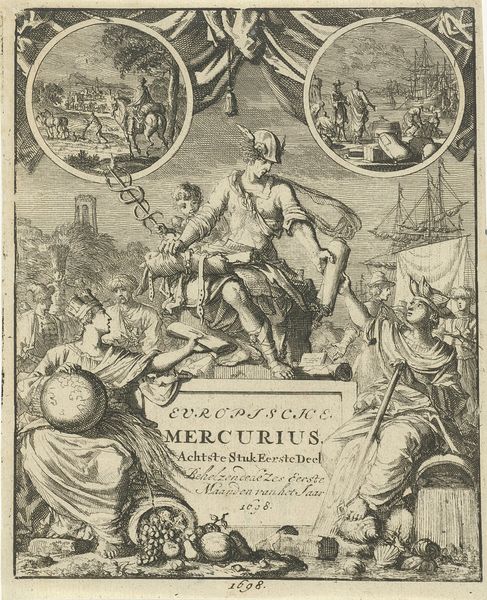
Titel: Mercurius overhandigt Scheepvaart een opgerolde kaart
Künstler: Jan Luyken
Standort: Amsterdam
Institution: Rijksmuseum
Schlagwörter: blanc, noir, chapeau, gravure, campagne, port, mythologie, fruit, allemagne, hommes, rond, bateau, fruits, repas, justice, romain, globe, mythe, grecque, greque, 1698, recit vie, crayon papier, mythes, mercurius, mytologie